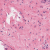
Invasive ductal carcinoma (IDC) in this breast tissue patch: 0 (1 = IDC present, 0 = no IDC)